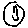
Label: smiley face